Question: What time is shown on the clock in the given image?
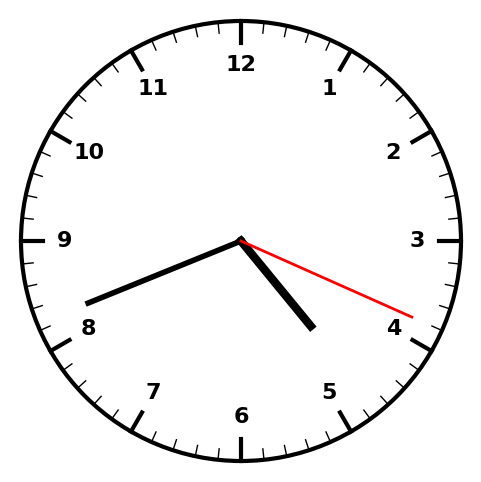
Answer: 04:41:19